Question: I think I might be doing something wrong. Users that try and register with Internet Explorer say that the facebook plugin goes blank when trying to submit it. Any Ideas?
This is some of the code:
'''
<fb:registration redirect-uri="http://friendsconnect.org/----.php"
fields='[{"name":"name"},{"name":"first_name"},{"name":"last_name"},{"name":"email"},{"name":"username","description":"Username","type":"text"},{"name":"password"},{"name":"gender"},{"name":"birthday"},{"name":"captcha"},]'
onvalidate="validate"></fb:registration>
<script>
function validate(form) {
errors = {};
if (form.name == "") {
errors.name = "Please enter your name.";
}
if (form.username == "") {
errors.username = "Please enter your username.";
}
if (form.email == "") {
errors.email = "Please enter your email address.";
}
if (form.password == "") {
errors.password = "Please enter your password.";
}
if (form.gender == "") {
errors.gender = "Please enter your sex.";
}
if (form.birthday == "") {
errors.birthday = "Please enter your birthday.";
}
if (form.captcha == "") {
errors.captcha = "Try and enter the text in the box below.";
}
return errors;
}
</script>
'''

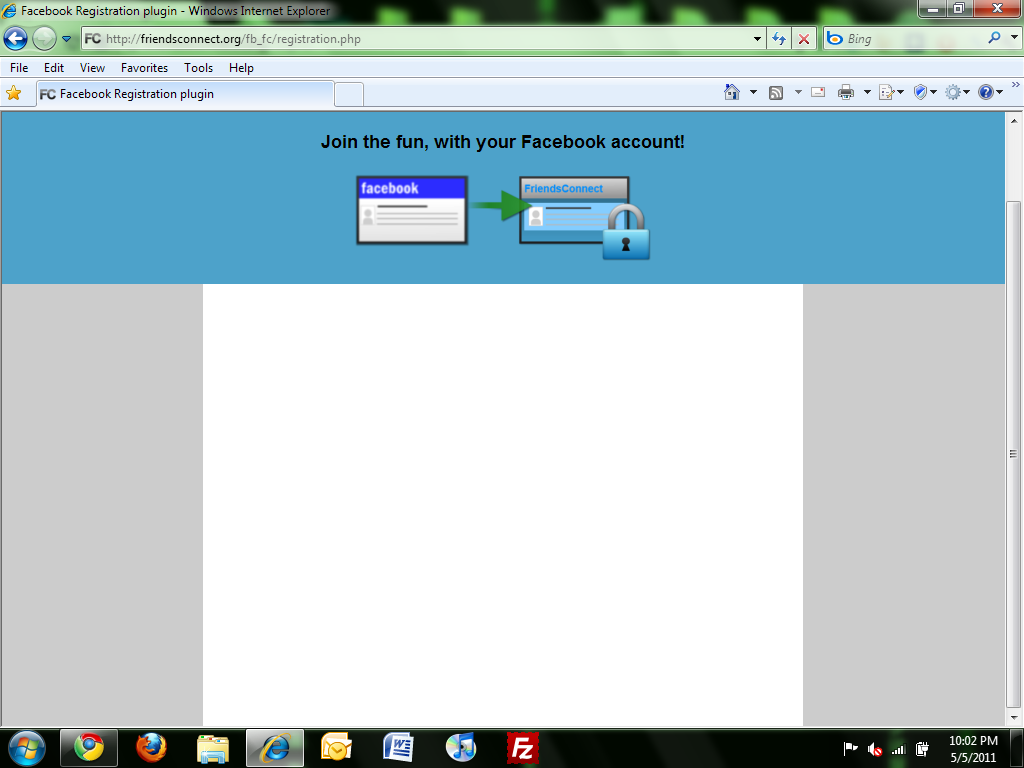
Answer: If you're using XHTML the most common problem is that the Facebook namespace isn't included in the HTML tag. This is the normal reason IE doesn't render FBML.
Your HTML tag will look like:
'''
<html xmlns="http://www.w3.org/1999/xhtml" xmlns:fb="http://www.facebook.com/2008/fbml">
'''
This is part of the Legacy API.